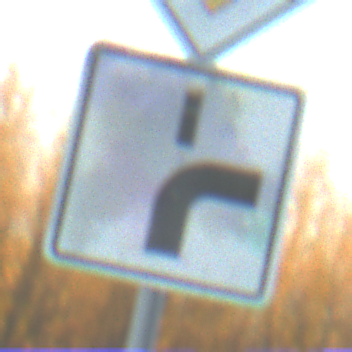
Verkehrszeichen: VerlaufVorfahrtsstrasse8
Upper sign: Vorfahrtsstrasse
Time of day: SunriseSunset
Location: Outdoor (Nature)
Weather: Clear
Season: Winter
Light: Natural